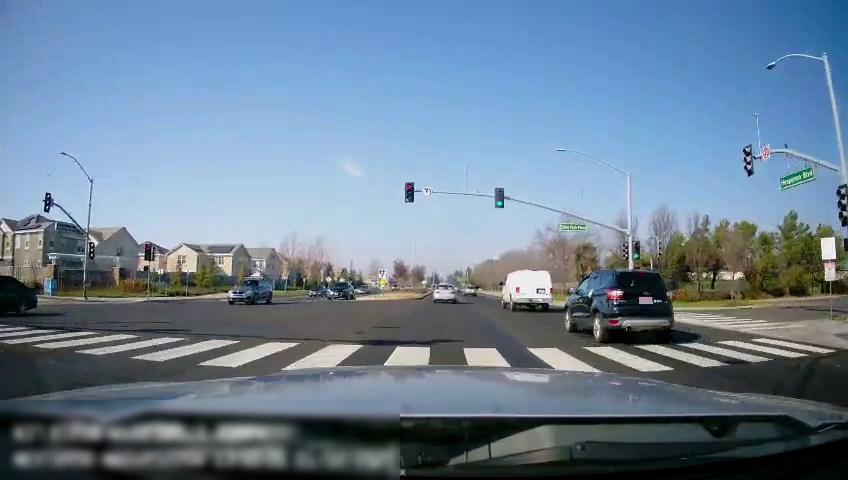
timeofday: Day
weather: Sunny
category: Drivable Space
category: Vehicles | Car
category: Vehicles | Car
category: Vehicles | SUV
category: Vehicles | Car
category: Vehicles | SUV
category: Vehicles | SUV
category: Vehicles | Van
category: Vehicles | SUV
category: Vehicles | Car
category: Lanes | Current Lane
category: Traffic | Lights
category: Traffic | Lights
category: Traffic | Lights
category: Traffic | Lights
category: Traffic | Lights
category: Traffic | Lights
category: Traffic | Signs
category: Traffic | Signs
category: Traffic | Lights
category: Traffic | Lights
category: Traffic | Lights
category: Traffic | Lights
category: Traffic | Signs
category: Traffic | Signs
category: Traffic | Signs
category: Traffic | Lights
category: Traffic | Lights